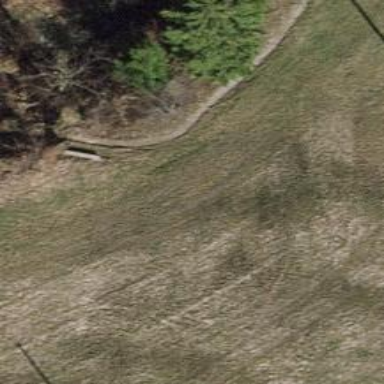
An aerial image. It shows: Path.